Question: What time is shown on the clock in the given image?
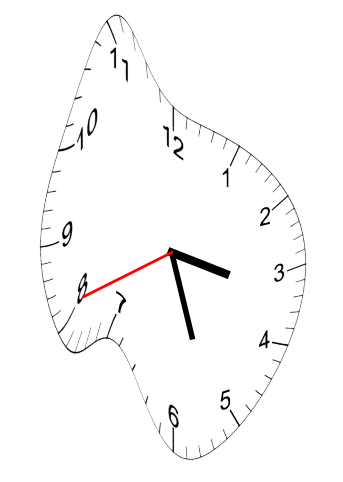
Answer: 03:26:41